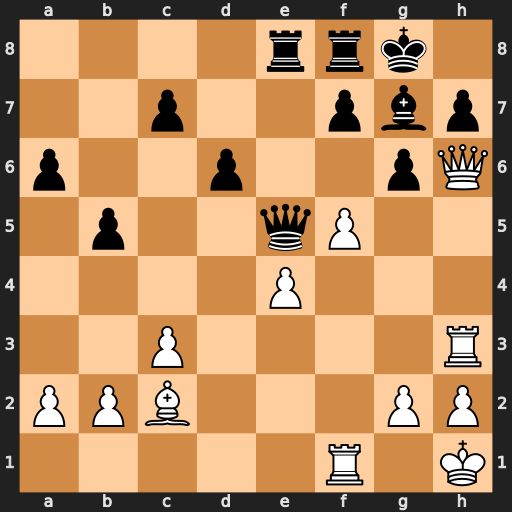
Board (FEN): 4rrk1/2p2pbp/p2p2pQ/1p2qP2/4P3/2P4R/PPB3PP/5R1K
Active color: w
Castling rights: -
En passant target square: -
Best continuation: Qxh7#